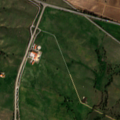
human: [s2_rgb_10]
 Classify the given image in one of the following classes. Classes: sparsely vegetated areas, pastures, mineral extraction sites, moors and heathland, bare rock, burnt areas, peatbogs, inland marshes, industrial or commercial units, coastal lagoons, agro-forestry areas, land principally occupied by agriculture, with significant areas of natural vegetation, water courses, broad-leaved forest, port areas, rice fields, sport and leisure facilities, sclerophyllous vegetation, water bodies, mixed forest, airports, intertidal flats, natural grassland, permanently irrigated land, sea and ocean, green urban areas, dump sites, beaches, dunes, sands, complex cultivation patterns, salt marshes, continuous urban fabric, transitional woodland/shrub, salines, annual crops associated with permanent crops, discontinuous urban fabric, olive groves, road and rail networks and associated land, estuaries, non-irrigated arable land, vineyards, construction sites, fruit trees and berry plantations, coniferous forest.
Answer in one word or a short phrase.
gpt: non-irrigated arable land, vineyards, olive groves, agro-forestry areas, broad-leaved forest